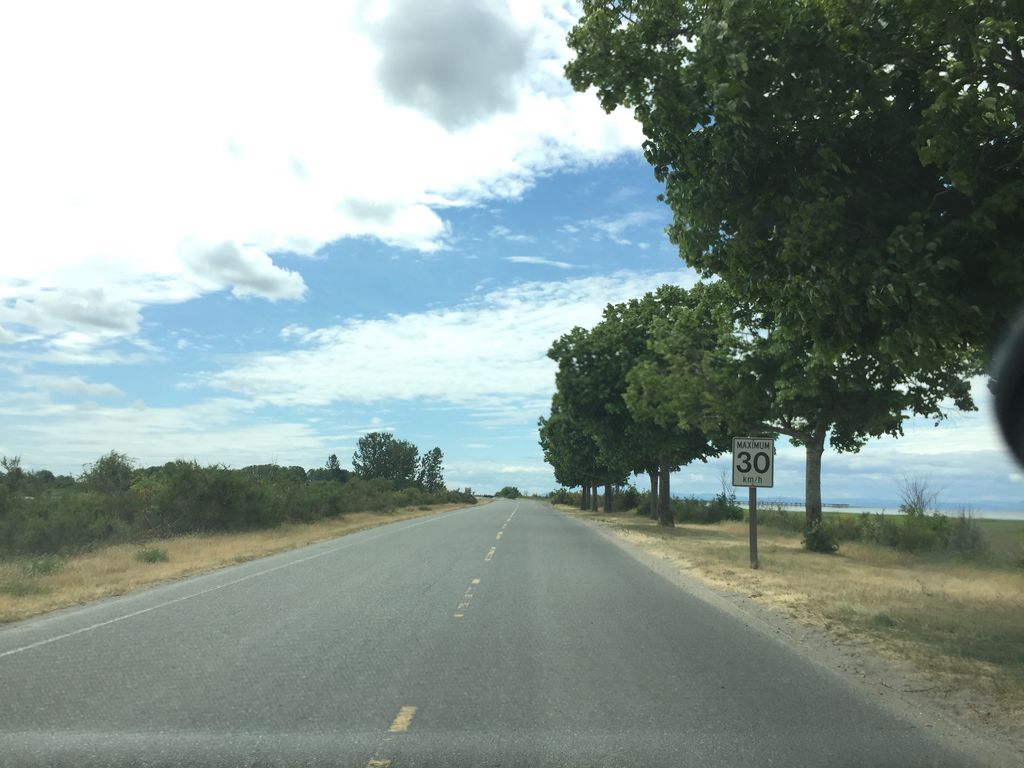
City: vancouver